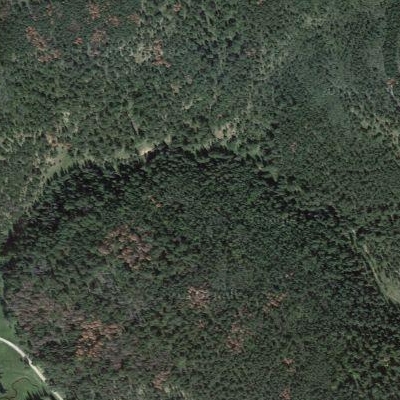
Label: eForest